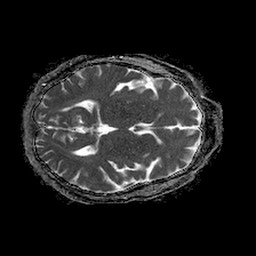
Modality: ADC
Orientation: axial
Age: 63
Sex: female
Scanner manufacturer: philips
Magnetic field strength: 1.5 T
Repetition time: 4.6 s
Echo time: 0.08631 s